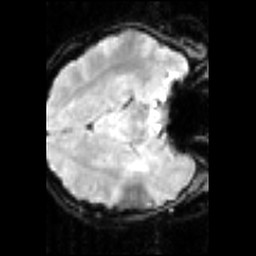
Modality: inplaneT2
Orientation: axial
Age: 20
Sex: female